Question: I like the look of the grids for Windows Store Apps and trying to recreate this with standard web technique (IE10 and up, FF, Chrome, Safari). Grids in Windows Store Apps scroll vertical and the content is split into Columns that you have to read top down.
So far I have a div that scrolls horizontal with a fixed height:
'''
.scroll-horizontal {
overflow-x:scroll;
overflow-y:hidden;
white-space: nowrap;
}
'''
This works fine but there is a problem with the child elements warping. They are normally lined up under each other. But I need them to wrap to the next column if the height of the element is reached. Here is a <URL> and a image of what I want to archive:

How can i get the child elements wrap like a Windows 8 App grid with CSS?
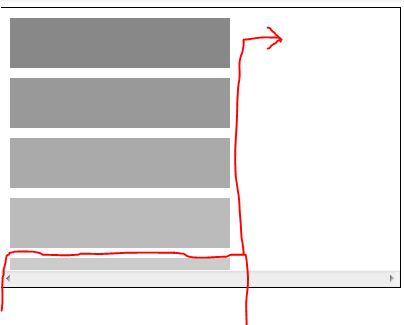
Answer: found a solution: CSS3 <URL> let the content wrap if it reached the height of an element:
'''
-webkit-column-fill: auto;
-webkit-column-width: 320px;
-webkit-column-gap: 32px;
-moz-column-fill: auto;
-moz-column-width: 320px;
-moz-column-gap: 32px;
column-fill: auto;
column-width: 320px;
column-gap: 32px;
'''